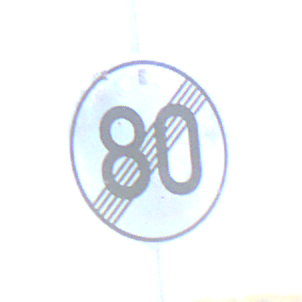
Verkehrszeichen: EndeGeschwindigkeit80
Umgebung: Outdoor, Nature
Tageszeit: SunriseSunset
Wetter: PartlyCloudy
Licht: Natural
Jahreszeit: NotSpecified
Kontrast: HighContrast